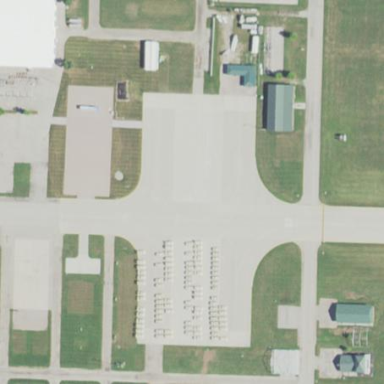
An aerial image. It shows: The apron at the airport has surface made of concrete plates.